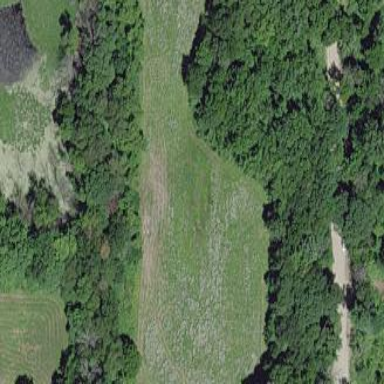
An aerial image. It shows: Wildlife opening in meadow.